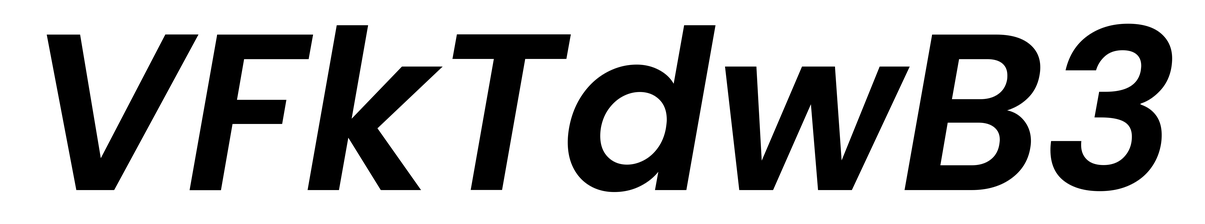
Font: Poppins-SemiBoldItalic